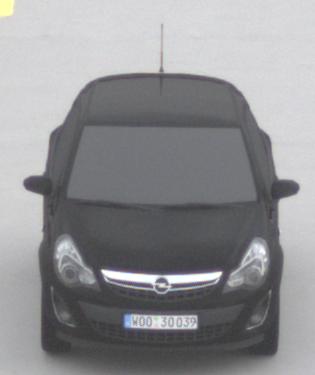
Make: Opel
Model: Corsa 1.2
Detailed model: Corsa (D)
Model produced from: 2011/01
Model produced until: 2014/08
Doors: 3
Color: black
Road condition: dry road
Daytime: morning or afternoon
Contrast: low contrast